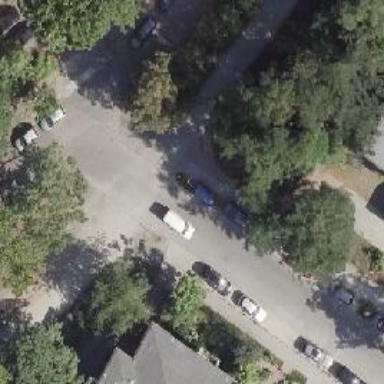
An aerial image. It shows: Residential road with asphalt surface and sidewalks on both sides.